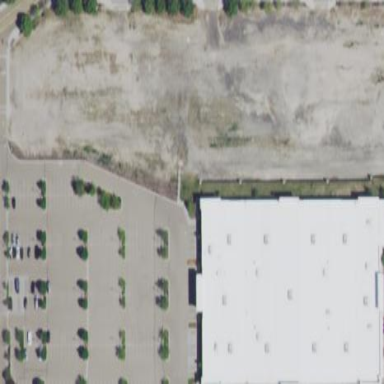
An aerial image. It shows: Mall building.